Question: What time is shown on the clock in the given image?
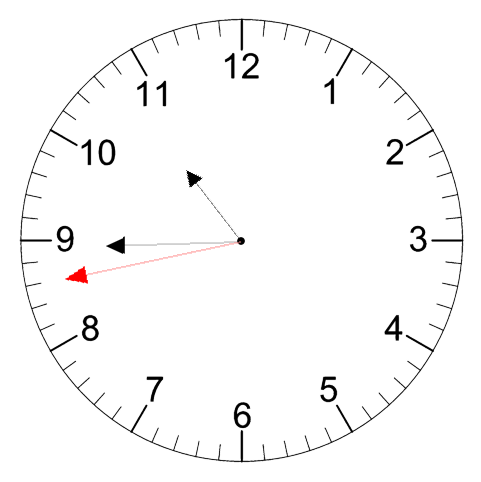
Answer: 10:44:43